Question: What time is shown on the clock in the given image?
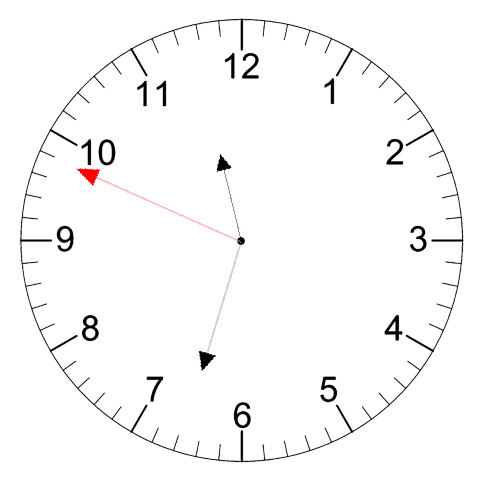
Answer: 11:32:49